Question: I am trying to setup ClipBucket on an Ubuntu server but when I click Check Connection for the database is still loading :

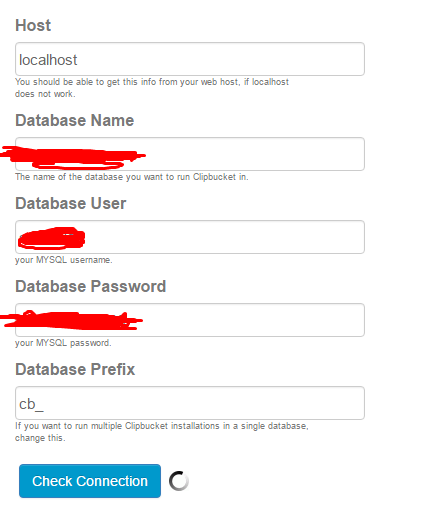
Answer: What php version are you using ?
I had the same issue, seems it needs php5.4 or php5.5 to work correctly, without fpm-php activated.
hope this helps